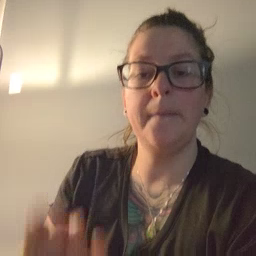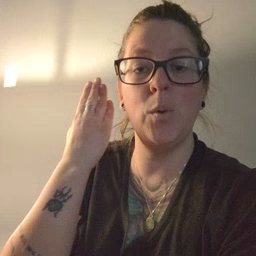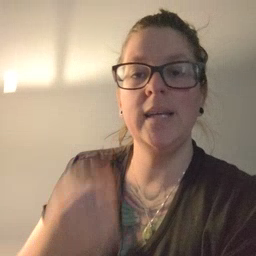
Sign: morning